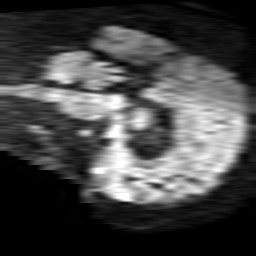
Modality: TRACE
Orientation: sagittal
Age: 57
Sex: male
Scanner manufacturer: philips
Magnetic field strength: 1.5 T
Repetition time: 3.511 s
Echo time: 0.09257 s